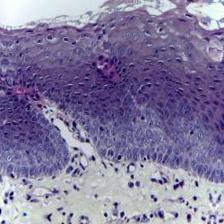
Diagnosis: Normal